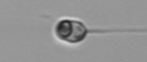
Label: flagellate